Question: Can anyone decipher this error message? Somebody gave me a SQL script and when I run it, I get this error:

Thanks.
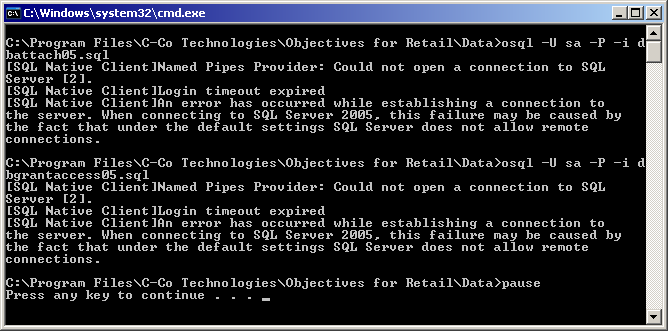
Answer: If it is an instance of SQL Server Express, it is likely a named instance. So try adding '-S .\SQLEXPRESS' to the command.
Also see this blog post for common troubleshooting ideas: <URL>